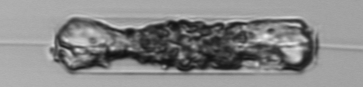
Label: Ditylum_brightwellii